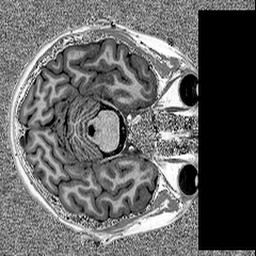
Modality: MP2RAGE
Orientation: axial
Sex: female